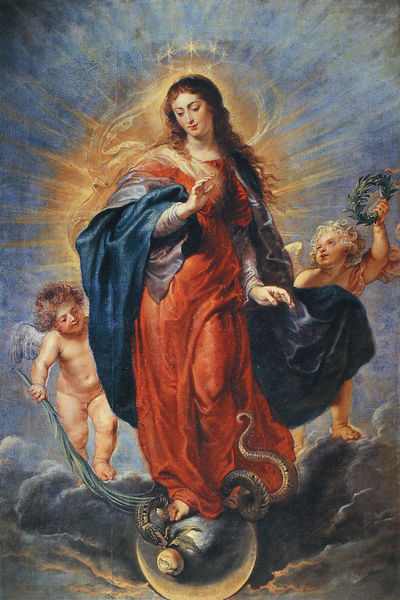
Titel: Die unbefleckte Empfängnis
Künstler: Peter Paul Rubens
Institution: Madrid, Museo del Prado
Schlagwörter: blau, flügel, himmel, wolken, licht, weiss, rot, hände, erde, gold, haare, krone, locken, engel, frucht, putte, apfel, mond, strahlen, sichel, sterne, schlange, kugel, kranz, apokalypse, königin, putten, maria, madonna, himmelfahrt, siegeskranz, lindwurm, apfe, stamaria